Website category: sports
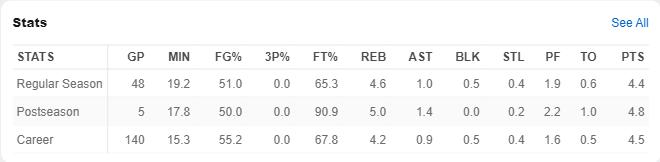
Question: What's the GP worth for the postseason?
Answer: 5

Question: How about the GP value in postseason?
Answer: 5

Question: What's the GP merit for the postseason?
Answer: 5

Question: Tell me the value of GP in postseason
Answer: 5

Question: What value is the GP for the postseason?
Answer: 5

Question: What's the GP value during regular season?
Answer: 48

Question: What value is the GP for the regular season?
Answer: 48

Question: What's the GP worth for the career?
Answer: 140

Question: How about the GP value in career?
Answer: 140

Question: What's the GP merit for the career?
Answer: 140

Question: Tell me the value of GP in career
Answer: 140

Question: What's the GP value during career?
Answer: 140

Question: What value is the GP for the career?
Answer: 140

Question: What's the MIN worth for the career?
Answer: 15.3

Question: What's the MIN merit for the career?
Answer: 15.3

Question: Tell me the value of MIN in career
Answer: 15.3

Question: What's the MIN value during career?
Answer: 15.3

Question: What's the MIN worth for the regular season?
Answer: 19.2

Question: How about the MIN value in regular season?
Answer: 19.2

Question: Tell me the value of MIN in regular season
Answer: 19.2

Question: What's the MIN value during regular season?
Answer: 19.2

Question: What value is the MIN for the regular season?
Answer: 19.2

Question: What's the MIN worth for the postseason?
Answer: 17.8

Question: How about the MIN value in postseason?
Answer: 17.8

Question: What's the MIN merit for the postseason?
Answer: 17.8

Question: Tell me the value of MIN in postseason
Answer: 17.8

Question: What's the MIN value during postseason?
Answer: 17.8

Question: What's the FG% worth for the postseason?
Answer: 50.0

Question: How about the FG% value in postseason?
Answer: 50.0

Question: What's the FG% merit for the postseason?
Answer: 50.0

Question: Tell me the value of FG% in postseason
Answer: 50.0

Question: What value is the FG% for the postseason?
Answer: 50.0

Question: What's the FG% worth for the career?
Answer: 55.2

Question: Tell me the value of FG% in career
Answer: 55.2

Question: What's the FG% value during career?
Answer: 55.2

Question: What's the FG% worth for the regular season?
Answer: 51.0

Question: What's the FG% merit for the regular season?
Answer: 51.0

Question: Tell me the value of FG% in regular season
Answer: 51.0

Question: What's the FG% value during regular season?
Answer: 51.0

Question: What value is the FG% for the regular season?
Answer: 51.0

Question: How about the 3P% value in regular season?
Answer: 0.0

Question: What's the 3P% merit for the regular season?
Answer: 0.0

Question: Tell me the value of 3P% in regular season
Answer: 0.0

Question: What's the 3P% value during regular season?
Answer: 0.0

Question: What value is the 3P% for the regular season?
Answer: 0.0

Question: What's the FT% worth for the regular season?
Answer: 65.3

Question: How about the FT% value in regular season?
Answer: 65.3

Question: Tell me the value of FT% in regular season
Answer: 65.3

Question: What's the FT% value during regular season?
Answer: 65.3

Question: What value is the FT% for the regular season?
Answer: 65.3

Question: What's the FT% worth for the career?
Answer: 67.8

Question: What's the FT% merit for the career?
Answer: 67.8

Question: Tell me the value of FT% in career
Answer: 67.8

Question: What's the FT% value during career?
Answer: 67.8

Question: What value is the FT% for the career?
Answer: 67.8

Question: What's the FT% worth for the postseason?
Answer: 90.9

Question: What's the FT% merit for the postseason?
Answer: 90.9

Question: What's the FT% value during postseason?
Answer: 90.9

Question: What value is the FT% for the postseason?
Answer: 90.9

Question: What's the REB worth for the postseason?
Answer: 5.0

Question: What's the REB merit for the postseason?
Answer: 5.0

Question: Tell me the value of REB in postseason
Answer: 5.0

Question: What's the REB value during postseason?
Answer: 5.0

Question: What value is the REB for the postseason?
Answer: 5.0